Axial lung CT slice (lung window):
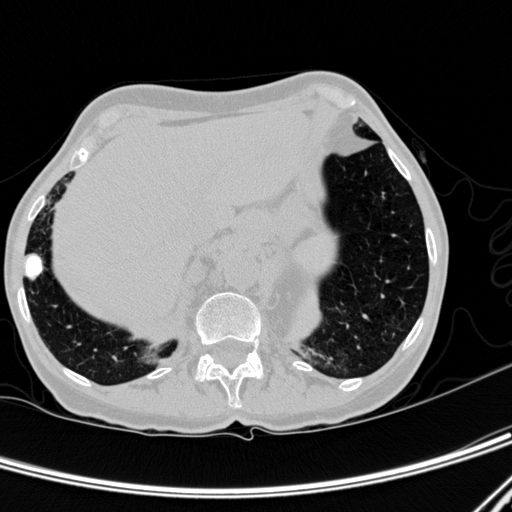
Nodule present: yes
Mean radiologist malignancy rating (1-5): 1.75